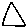
Label: triangle